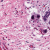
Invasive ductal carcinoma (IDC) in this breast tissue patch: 0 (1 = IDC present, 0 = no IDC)